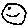
Label: smiley face